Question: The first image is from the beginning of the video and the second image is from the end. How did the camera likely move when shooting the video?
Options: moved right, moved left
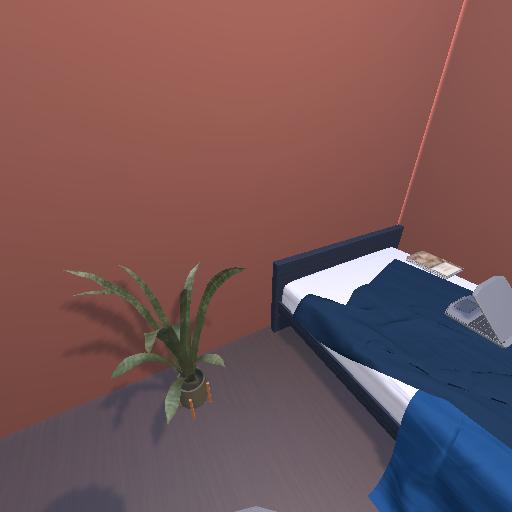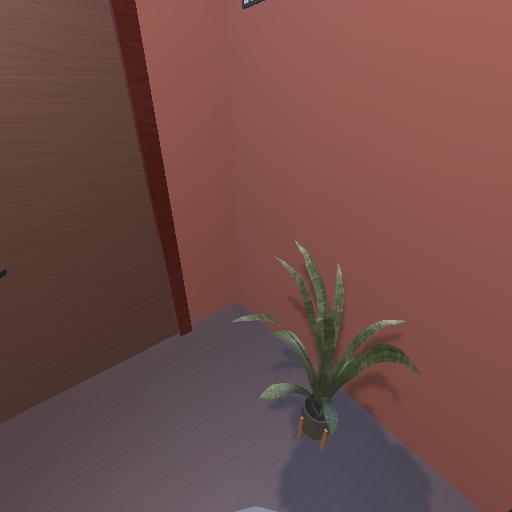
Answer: moved right